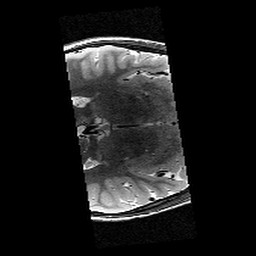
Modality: T2w
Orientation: axial
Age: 11
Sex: male
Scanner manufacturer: siemens
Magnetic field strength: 3 T
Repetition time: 9.23 s
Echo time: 0.067 s